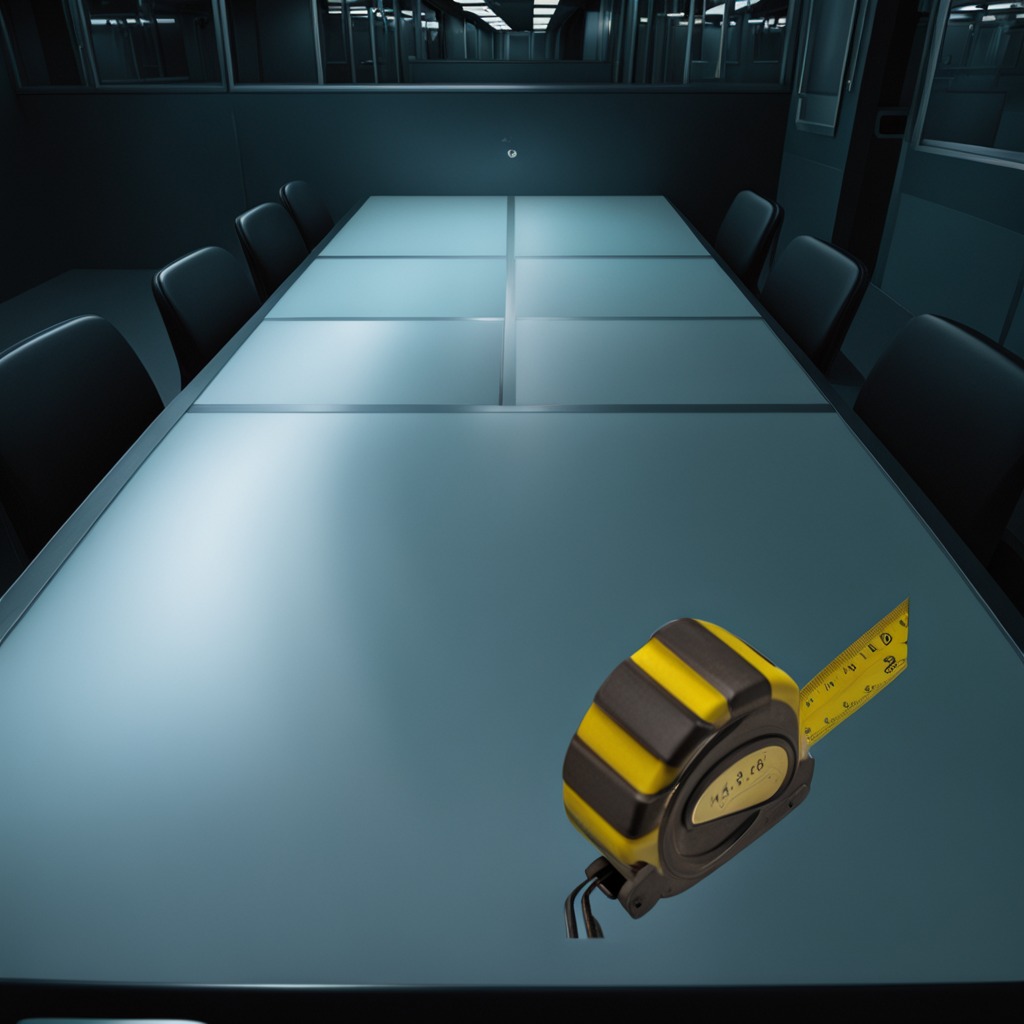
A measuring tape is lying on a clean empty table in a railway signal maintenance room lit by harsh overhead fluorescents.